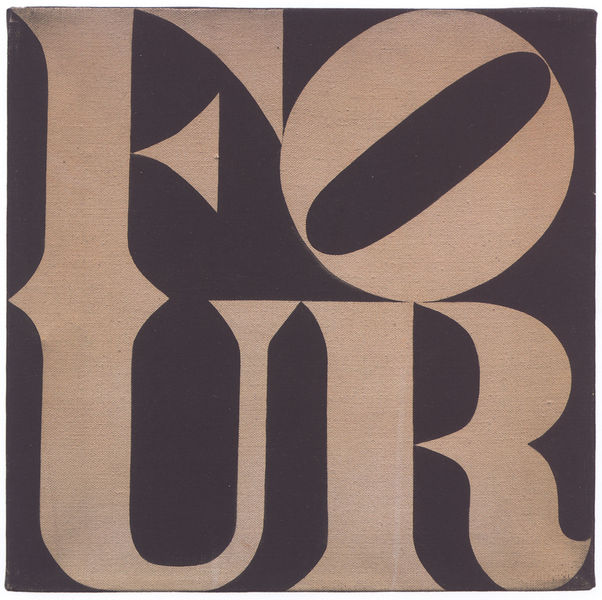
Titel: Four
Künstler: Robert Indiana
Institution: Herbert Lust Gallery
Schlagwörter: braun, schrift, druck, bauhaus, museum, englisch, four, for, eglish